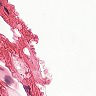
Metastatic tissue present: no